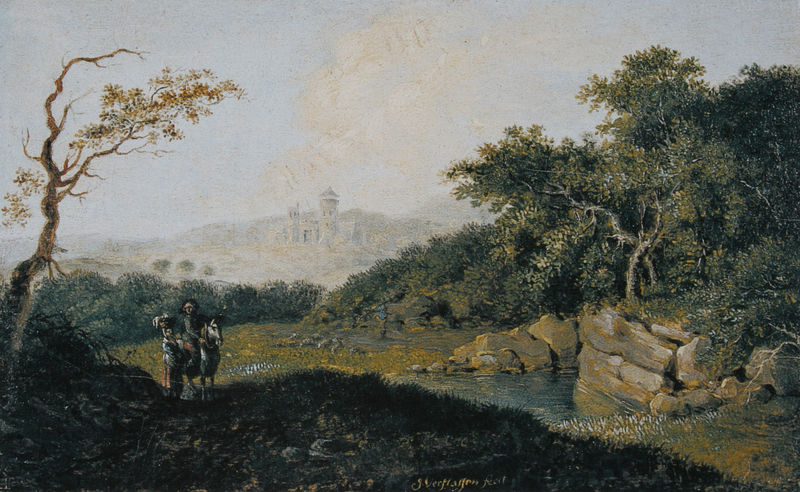
Titel: Kleine Landschaft
Künstler: Johann Jakob Christian Verflassen
Standort: Mainz
Institution: Landesmuseum
Schlagwörter: baum, berg, blau, blätter, dunkel, felsen, gemälde, gestein, gruppe, himmel, kopf, laub, mann, schatten, wasser, weiß, wolken, bäume, fluss, gelb, grün, landschaft, menschen, ocker, see, stadt, teich, ufer, wäsche, äste, blumen, braun, frau, grau, hell, hintergrund, licht, männer, schwarz, ölbild, blüten, dame, gras, haus, schloss, weg, wiese, wolke, malerei, mensch, stein, steine, bild, signatur, ast, bach, gräser, horizont, hügel, morgen, natur, stamm, zweige, brücke, busch, büsche, gebüsch, gewässer, kirche, rauch, paar, personen, pflanzen, wald, anhöhe, bauern, esel, pferd, pferde, reiter, turm, reiten, magd, wellen, ansicht, ort, perspektive, fischer, berge, fels, mauer, dunst, gelände, nebel, vegetation, herbst, idylle, rast, kuppel, stille, romantik, erhaben, korb, baumkronen, striche, bauer, umriss, bögen, fugen, ruine, burg, türme, spaziergang, zweig, festung, lichtung, stand, ritter, esen, arkaden, landschaftsbild, verschwommen, bewachsen, verwischt, jäger, tümpel, wanderer, begegnung, grotte, licht und schatten, schemen, reisende, details, lagune, olivenbaum, oliven, quelle, flusssteine, verbläuung, morgenstern, staudamm, relsen